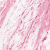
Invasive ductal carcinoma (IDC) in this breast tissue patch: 0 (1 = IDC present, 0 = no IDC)